Aerial crown-view tile of a tropical tree (Barro Colorado Island, Panama), acquired 20250217:
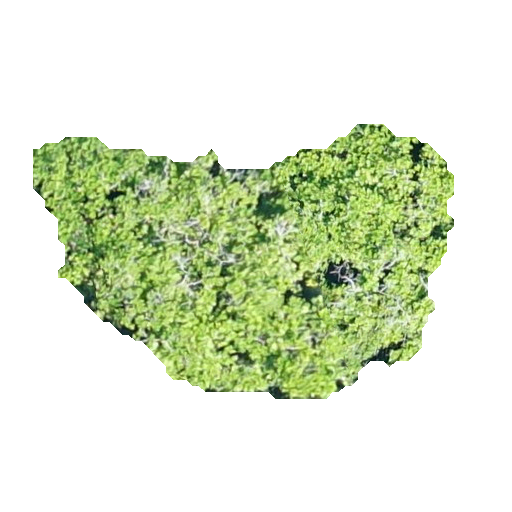
Species: Anacardium excelsum
GBIF accepted scientific name: Anacardium excelsum
Crown area: 121.443 m²